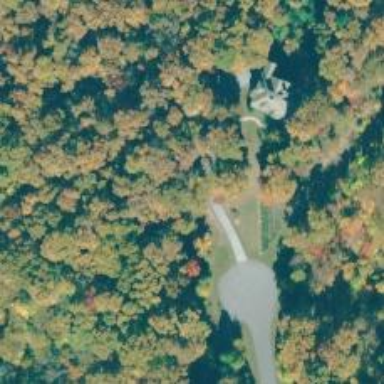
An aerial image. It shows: Driveway leading to service road.